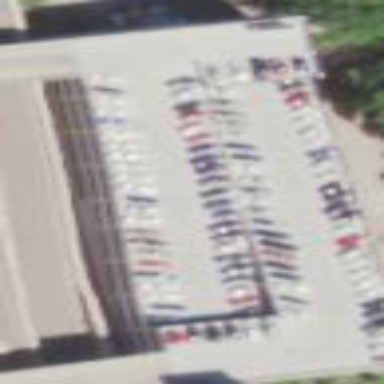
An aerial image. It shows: Multi-storey parking building.